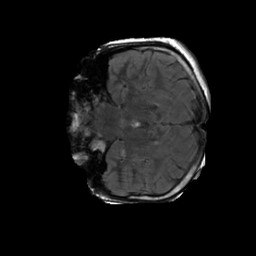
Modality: FLAIR
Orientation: coronal
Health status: ill
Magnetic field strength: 3 T